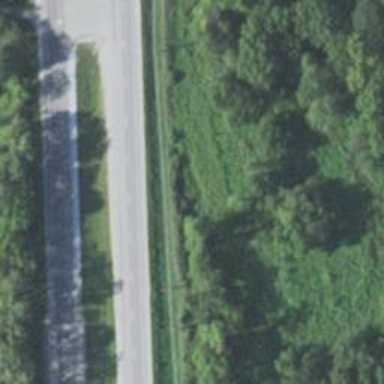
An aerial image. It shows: This image shows trunk highway that functions as expressway.